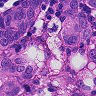
Metastatic tissue present: yes